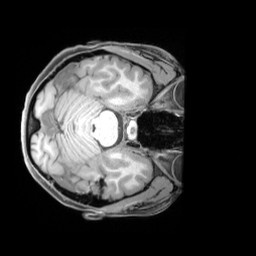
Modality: T1w
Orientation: axial
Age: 38
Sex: female
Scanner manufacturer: siemens
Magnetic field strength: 3 T
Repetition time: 1.97 s
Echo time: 0.00206 s